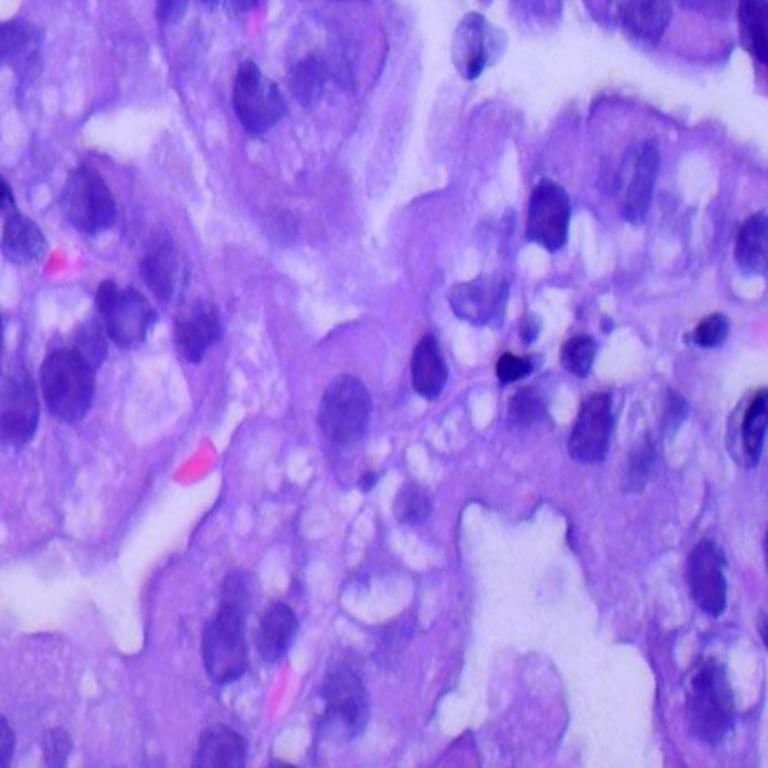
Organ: lung
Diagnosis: adenocarcinomas